Question: I have a form as shown below.

What I have done up to now is assign a checkbox for each item as follows.
'''
<input type="checkbox" name="options[]" value="relevant_value" class="checks">
'''
Now my issue is I can not figure out which the parent item and which is the child item. How can I solve this?
(Given I use Joomla. Get the checkboxes using below code)
'''
$options = JRequest::getVar('options', NULL, 'post', 'array');
'''
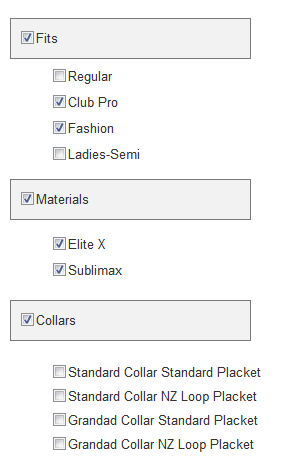
Answer: I'll suggest to use multidimensional array.like this-
'''
For parent-
<input type="checkbox" name="options[]" value="parent" class="checks">
For child-
<input type="checkbox" name="options[parent][]" value="child" class="checks">
'''
get data through-
'''
$options = JRequest::getVar('options', NULL, 'post', 'array');
'''
see how data comes-
'''
print_r($options);
'''
Now it's two dimentional,use parent as the key for child to differentiate different parent.
'''
foreach($options as $option){
$parent[] = $option;
if(is_array($options[$option]){
foreach($options[$option] as $opt)
$childs[$option][]=$opt;
}
}
'''
let me know if it's not clear.